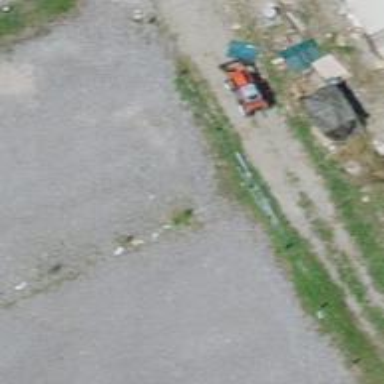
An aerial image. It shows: Dirt parking aisle for service vehicles.